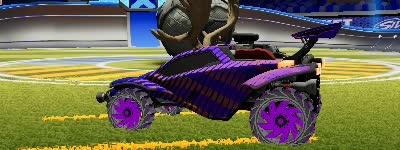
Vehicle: octane